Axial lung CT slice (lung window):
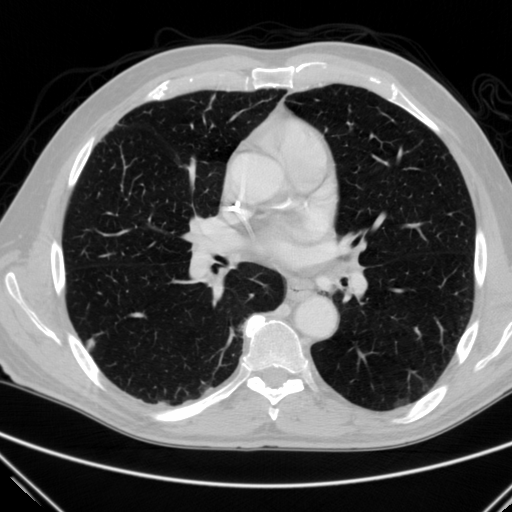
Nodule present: yes
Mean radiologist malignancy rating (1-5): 2.5